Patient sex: F
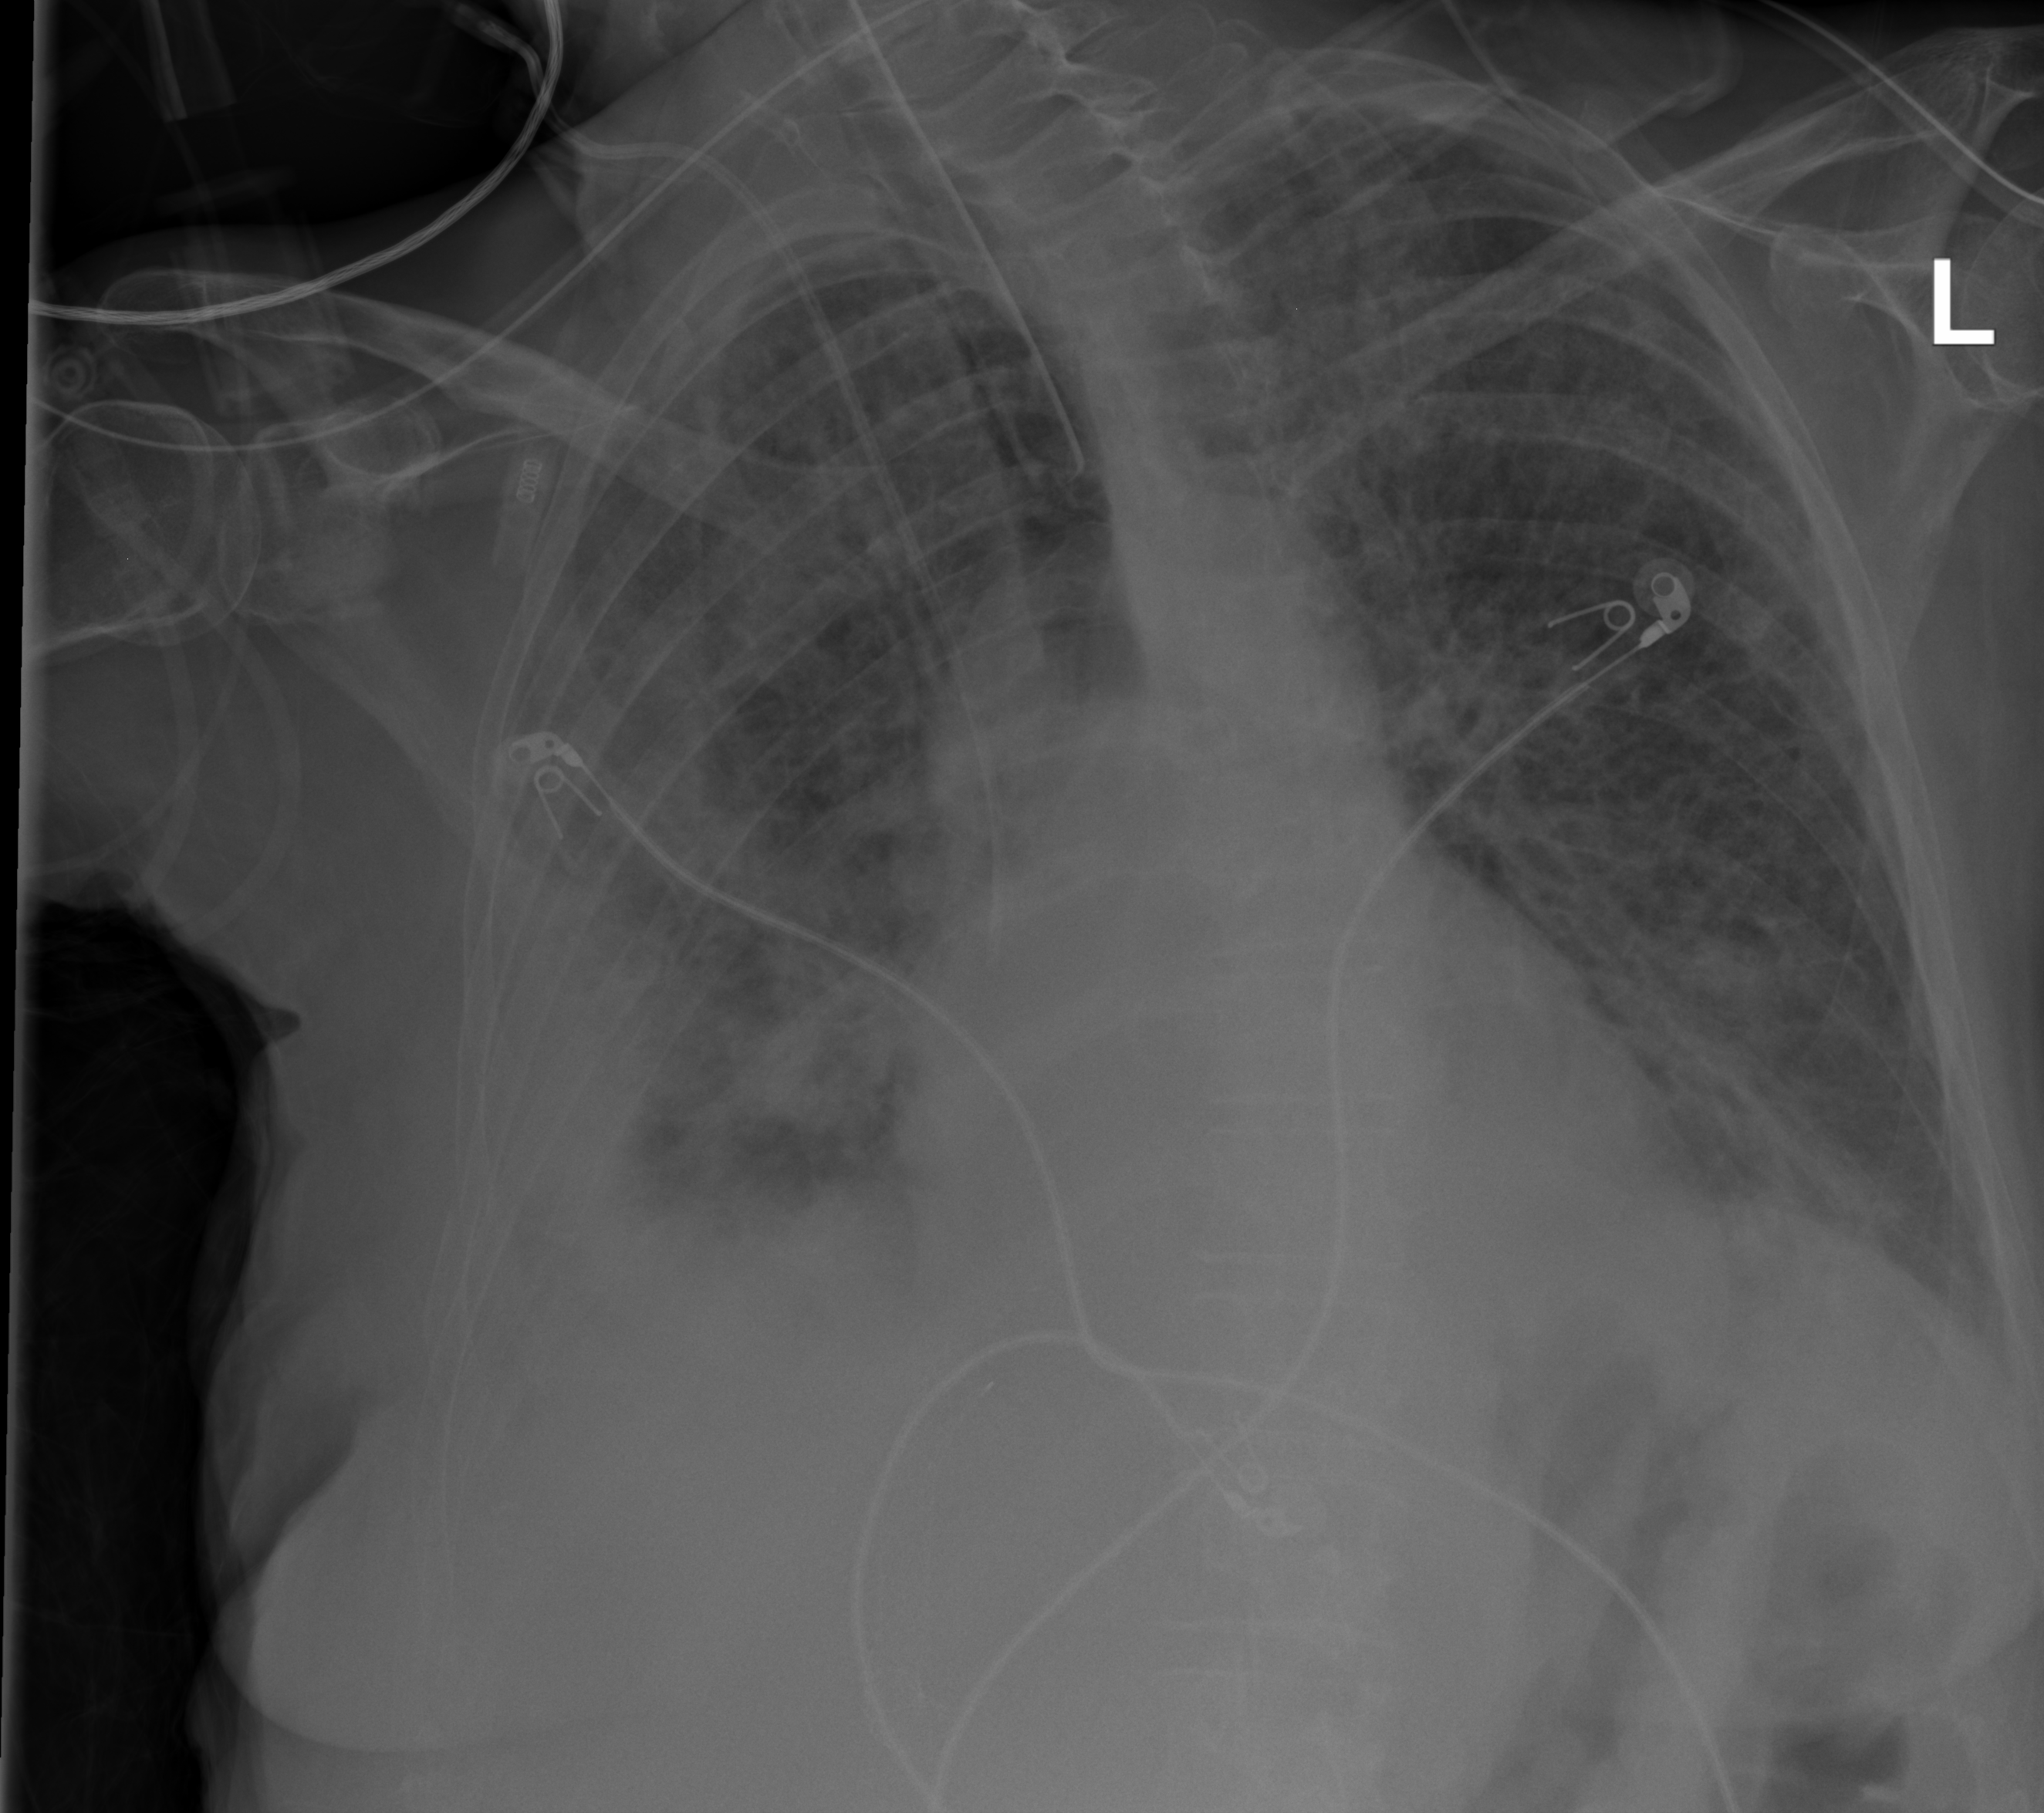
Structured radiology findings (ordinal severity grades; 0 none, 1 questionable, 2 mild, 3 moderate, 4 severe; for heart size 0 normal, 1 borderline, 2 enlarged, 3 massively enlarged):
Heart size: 1
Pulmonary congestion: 2
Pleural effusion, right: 3
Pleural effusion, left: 0
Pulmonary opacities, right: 3
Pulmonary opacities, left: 3
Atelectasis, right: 2
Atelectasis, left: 2